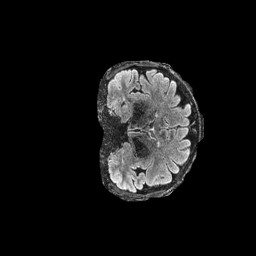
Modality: FLAIR
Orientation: coronal
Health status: ill
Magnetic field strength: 3 T